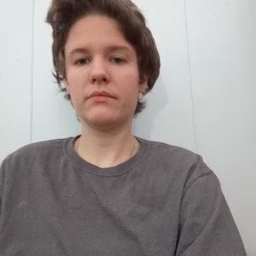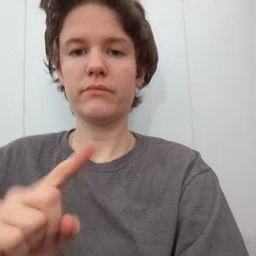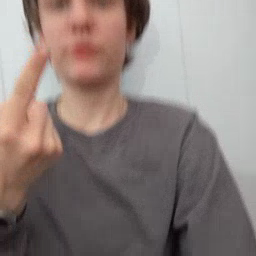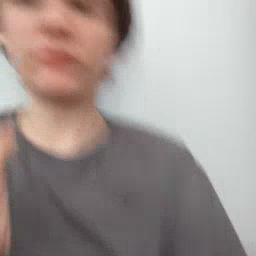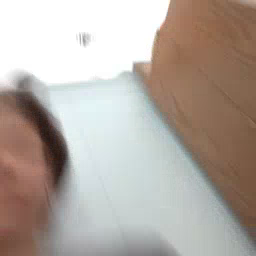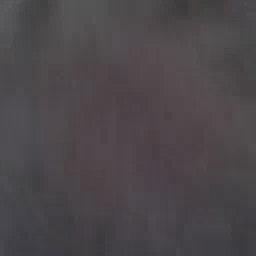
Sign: first